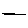
Label: line